Aerial crown-view tile of a tropical tree (Barro Colorado Island, Panama), acquired 20240716:
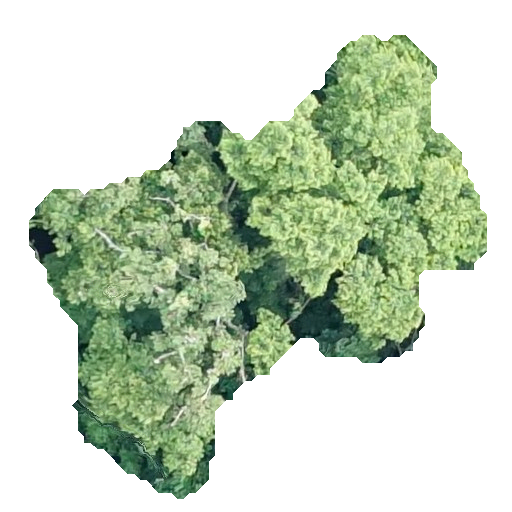
Species: Guazuma ulmifolia
GBIF accepted scientific name: Guazuma ulmifolia
Crown area: 173.62 m²